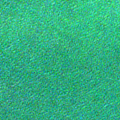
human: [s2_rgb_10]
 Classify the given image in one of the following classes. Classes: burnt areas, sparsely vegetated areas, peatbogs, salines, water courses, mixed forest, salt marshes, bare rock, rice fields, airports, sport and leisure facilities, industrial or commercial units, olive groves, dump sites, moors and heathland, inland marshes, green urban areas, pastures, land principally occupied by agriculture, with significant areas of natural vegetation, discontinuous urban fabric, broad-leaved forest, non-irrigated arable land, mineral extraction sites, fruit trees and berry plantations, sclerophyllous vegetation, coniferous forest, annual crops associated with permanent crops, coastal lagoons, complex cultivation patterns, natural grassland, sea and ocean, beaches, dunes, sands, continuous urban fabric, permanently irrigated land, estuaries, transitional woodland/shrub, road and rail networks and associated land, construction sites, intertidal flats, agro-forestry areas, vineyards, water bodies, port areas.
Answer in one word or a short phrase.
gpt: sea and ocean